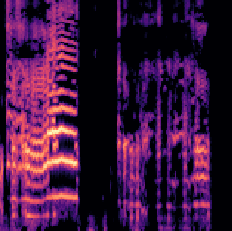
Sound class: Baby cry